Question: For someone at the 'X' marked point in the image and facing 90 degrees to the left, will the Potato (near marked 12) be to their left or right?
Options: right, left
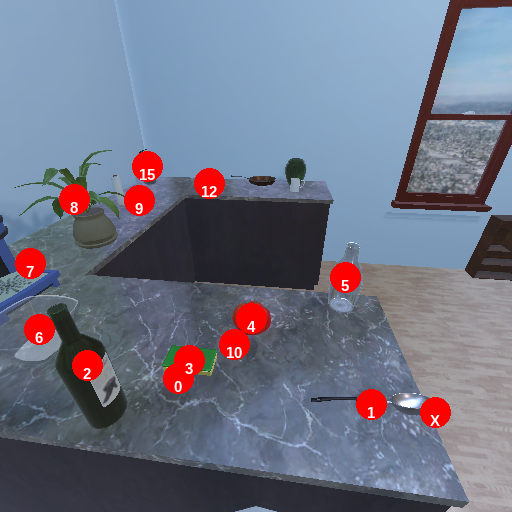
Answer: right